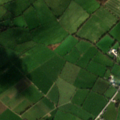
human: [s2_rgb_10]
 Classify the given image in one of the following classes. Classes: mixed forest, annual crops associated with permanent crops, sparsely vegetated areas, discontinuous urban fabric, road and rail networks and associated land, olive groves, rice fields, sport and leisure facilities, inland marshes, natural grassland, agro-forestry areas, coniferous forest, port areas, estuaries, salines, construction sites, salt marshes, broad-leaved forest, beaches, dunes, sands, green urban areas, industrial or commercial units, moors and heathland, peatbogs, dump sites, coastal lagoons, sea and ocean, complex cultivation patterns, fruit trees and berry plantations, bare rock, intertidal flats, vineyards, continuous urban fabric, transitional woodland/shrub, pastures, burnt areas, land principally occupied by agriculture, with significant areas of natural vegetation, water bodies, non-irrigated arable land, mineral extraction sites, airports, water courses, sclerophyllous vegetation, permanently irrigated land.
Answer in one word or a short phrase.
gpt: mineral extraction sites, pastures, land principally occupied by agriculture, with significant areas of natural vegetation